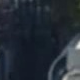
Vehicle type: Motorcycle